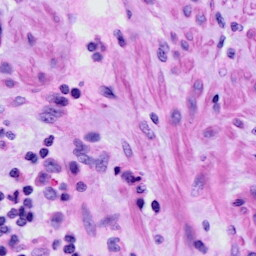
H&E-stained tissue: Cervix